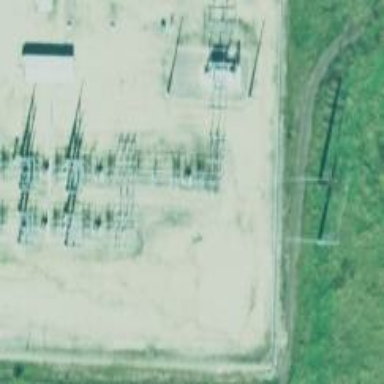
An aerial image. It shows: Switch for power supply.